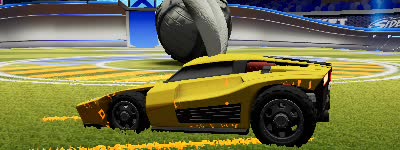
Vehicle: breakout